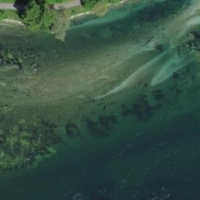
EUNIS habitat code: 15
Species observed at this site:
Corvus corone
Alcedo atthis
Emberiza cirlus
Larus marinus
Bucephala clangula
Aegithalos caudatus
Larus cachinnans
Spinus spinus
Poecile palustris
Larus michahellis
Cygnus olor
Ardea alba
Erithacus rubecula
Dryocopus martius
Certhia familiaris
Corvus corax
Periparus ater
Anas acuta
Cyanistes caeruleus
Lophophanes cristatus
Sturnus vulgaris
Chloris chloris
Larus canus
Pyrrhula pyrrhula
Troglodytes troglodytes
Corvus frugilegus
Aix galericulata
Pandion haliaetus
Passer domesticus
Passer montanus
Turdus merula
Mareca strepera
Hirundo rustica
Mergus merganser
Milvus milvus
Milvus migrans
Turdus pilaris
Regulus regulus
Cinclus cinclus
Coccothraustes coccothraustes
Motacilla alba
Delichon urbicum
Tachybaptus ruficollis
Certhia brachydactyla
Podiceps cristatus
Actitis hypoleucos
Fulica atra
Anas crecca
Falco subbuteo
Emberiza citrinella
Anthus spinoletta
Dendrocopos major
Prunella modularis
Buteo buteo
Anthus pratensis
Chroicocephalus ridibundus
Phylloscopus collybita
Gallinula chloropus
Pica pica
Sitta europaea
Garrulus glandarius
Columba livia
Falco tinnunculus
Picus viridis
Motacilla cinerea
Anas platyrhynchos
Alopochen aegyptiaca
Accipiter gentilis
Aythya ferina
Streptopelia decaocto
Aythya fuligula
Fringilla coelebs
Tadorna tadorna
Coloeus monedula
Carduelis carduelis
Columba palumbus
Phalacrocorax carbo
Dryobates minor
Fringilla montifringilla
Parus major
Columba oenas
Ciconia ciconia
Accipiter nisus